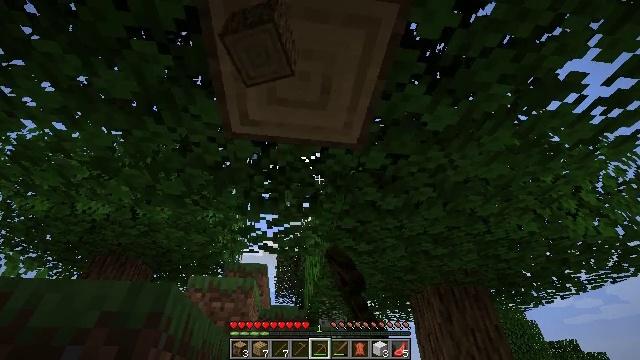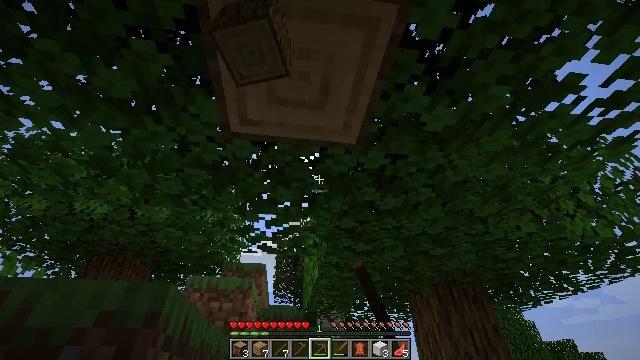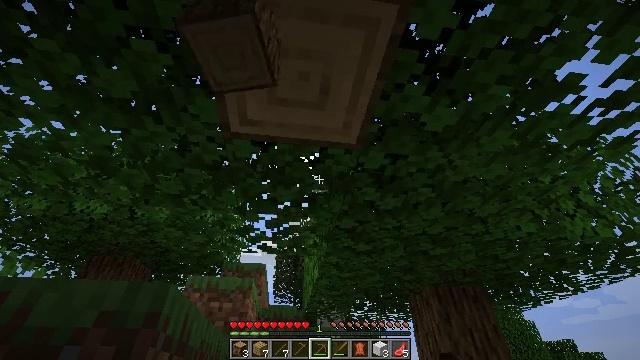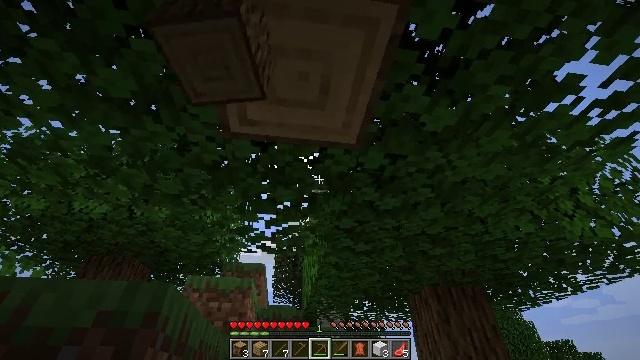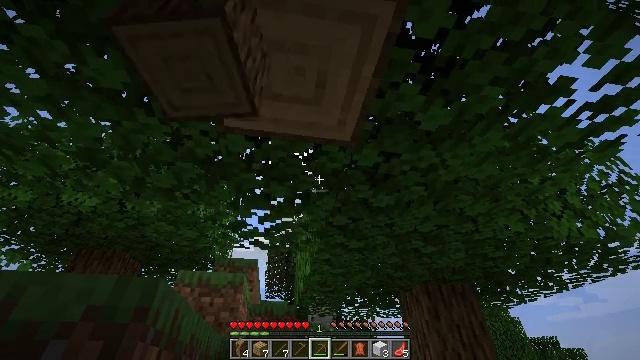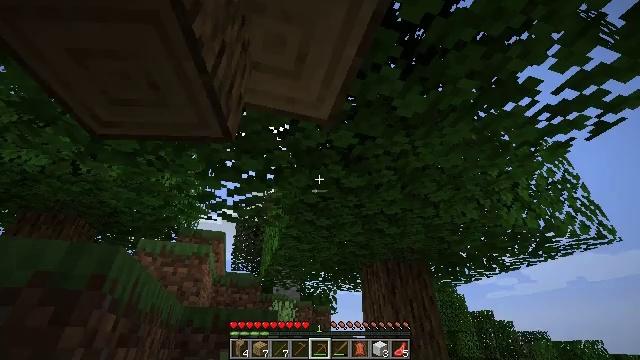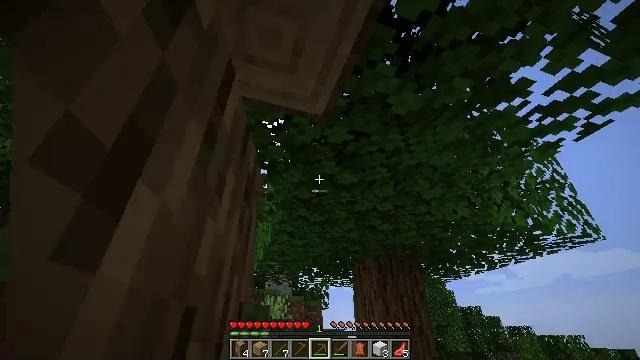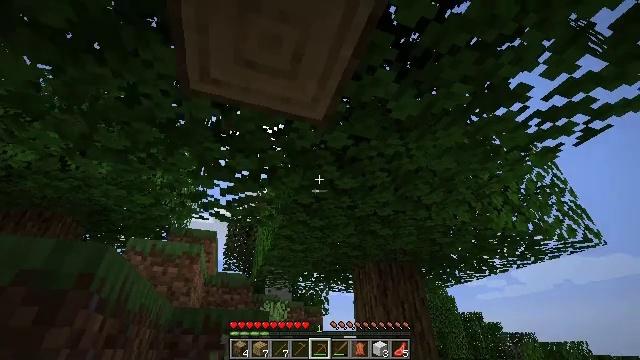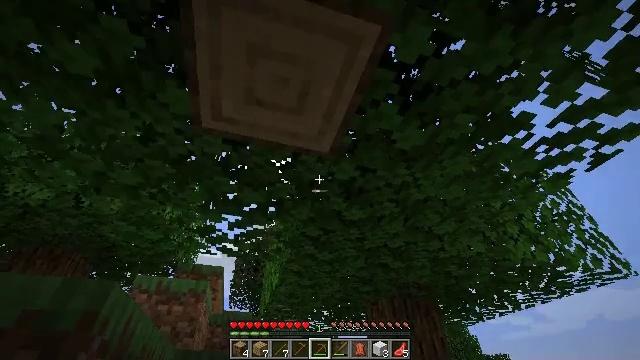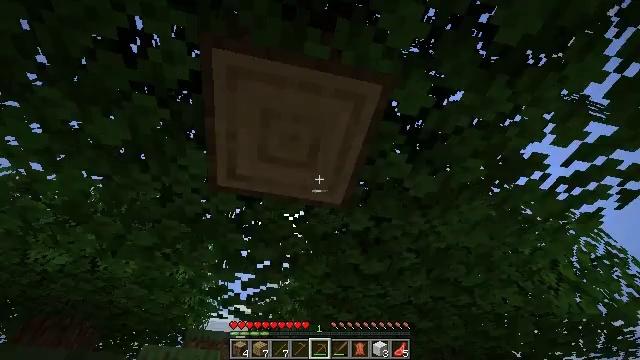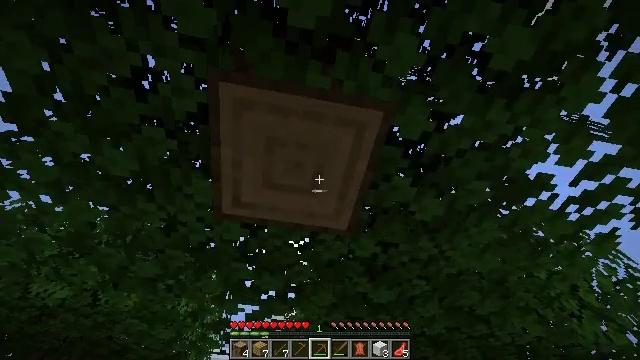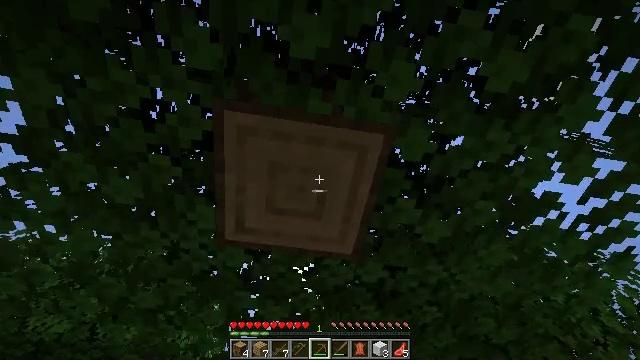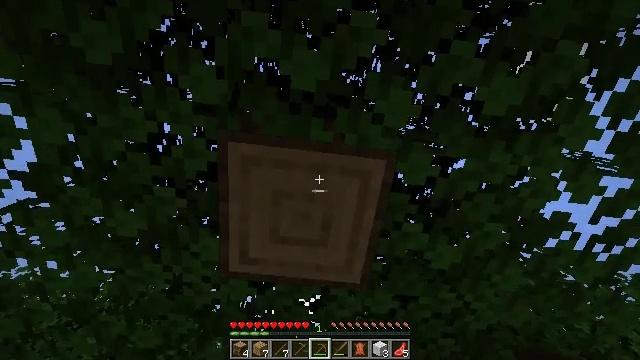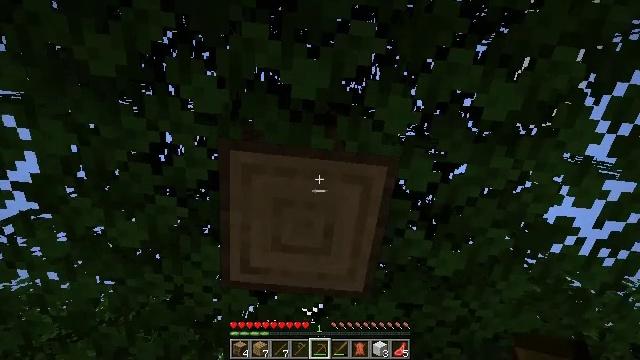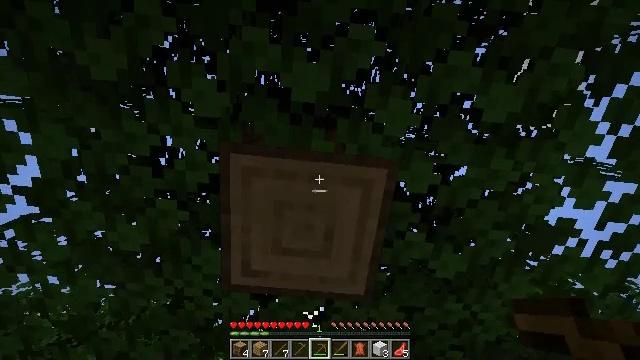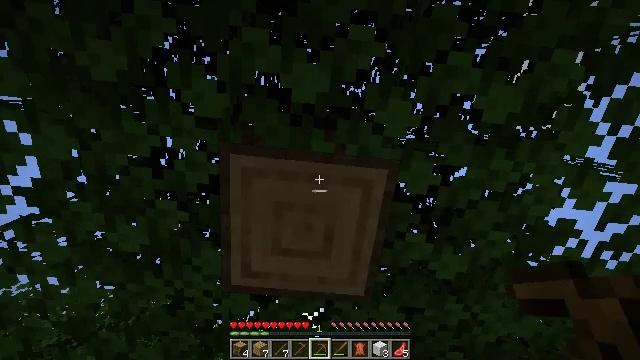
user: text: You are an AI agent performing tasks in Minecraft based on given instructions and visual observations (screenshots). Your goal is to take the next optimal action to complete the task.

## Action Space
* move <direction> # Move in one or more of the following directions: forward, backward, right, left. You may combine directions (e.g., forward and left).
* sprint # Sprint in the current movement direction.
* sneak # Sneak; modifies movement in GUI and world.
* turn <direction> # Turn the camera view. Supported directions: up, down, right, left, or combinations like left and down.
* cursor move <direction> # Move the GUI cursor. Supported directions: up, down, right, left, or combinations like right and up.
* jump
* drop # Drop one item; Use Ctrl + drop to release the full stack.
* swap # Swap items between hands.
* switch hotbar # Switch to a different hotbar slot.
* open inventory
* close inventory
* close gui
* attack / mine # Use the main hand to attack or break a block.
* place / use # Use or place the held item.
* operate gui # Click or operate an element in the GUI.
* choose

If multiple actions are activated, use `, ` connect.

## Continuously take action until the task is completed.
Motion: motion action
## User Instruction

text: Break the tree to get oak logs.
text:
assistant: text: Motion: no_op
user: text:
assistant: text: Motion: no_op
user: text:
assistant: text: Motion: no_op
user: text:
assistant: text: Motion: turn right
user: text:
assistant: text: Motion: turn right and down
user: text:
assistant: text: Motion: turn right
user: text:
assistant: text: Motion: turn up
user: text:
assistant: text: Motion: turn left and up
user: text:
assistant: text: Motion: turn left and up
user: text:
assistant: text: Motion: turn left and up
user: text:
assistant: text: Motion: turn left and up
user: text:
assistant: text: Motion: turn left and up
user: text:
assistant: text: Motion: turn up
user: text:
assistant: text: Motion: no_op
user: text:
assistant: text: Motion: no_op
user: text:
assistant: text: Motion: attack / mine
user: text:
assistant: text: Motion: attack / mine
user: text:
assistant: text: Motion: attack / mine
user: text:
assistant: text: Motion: attack / mine
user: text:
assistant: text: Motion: attack / mine
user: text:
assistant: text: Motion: attack / mine
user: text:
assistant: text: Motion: attack / mine
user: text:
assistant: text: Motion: attack / mine
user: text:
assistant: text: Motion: attack / mine
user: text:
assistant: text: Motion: attack / mine
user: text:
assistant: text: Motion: attack / mine
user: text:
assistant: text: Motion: attack / mine
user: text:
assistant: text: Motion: attack / mine
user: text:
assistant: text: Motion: attack / mine
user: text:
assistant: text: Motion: attack / mine